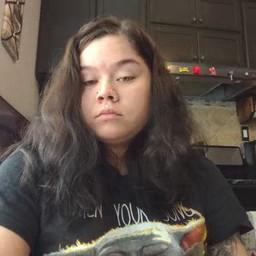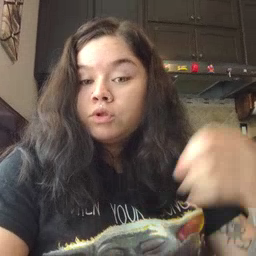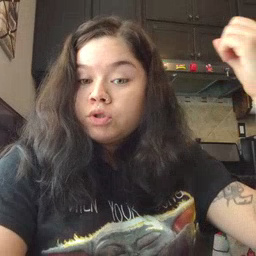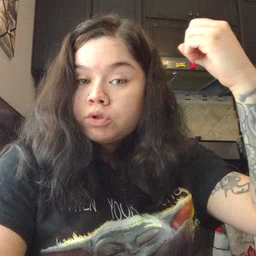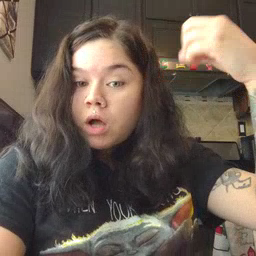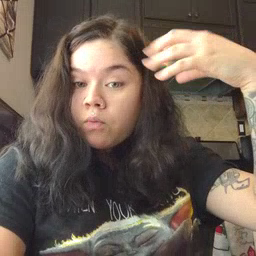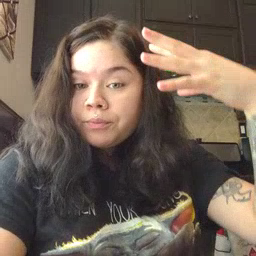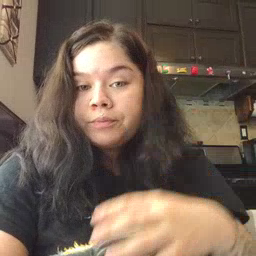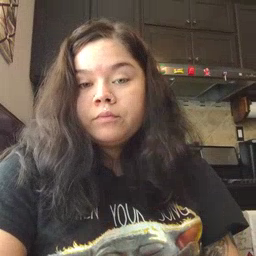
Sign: shower